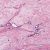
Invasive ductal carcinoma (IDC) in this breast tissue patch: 1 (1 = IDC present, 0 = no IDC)